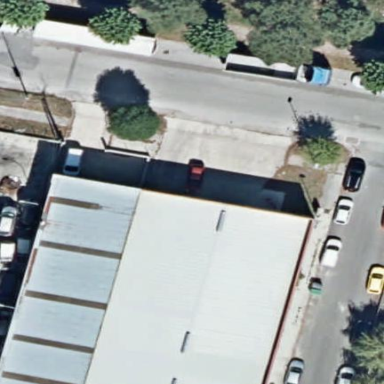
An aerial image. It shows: Warehouse.